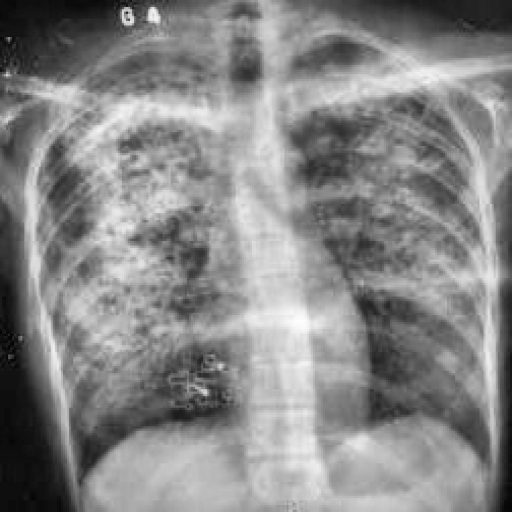
Finding: TUBERCULOSIS